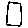
Label: square